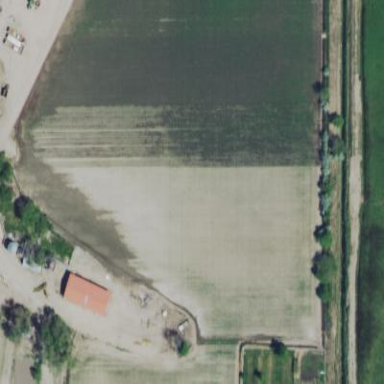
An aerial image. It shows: Farmland with corn crop.